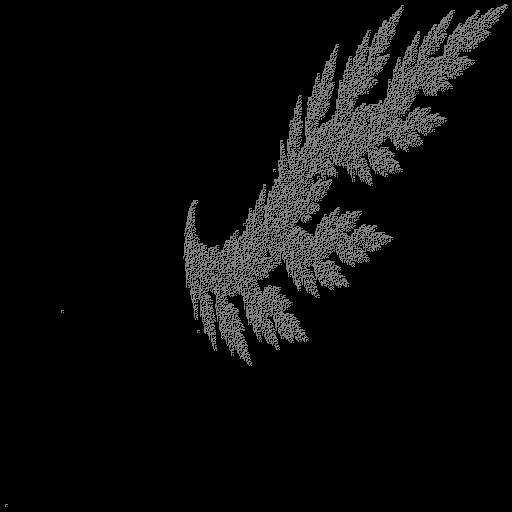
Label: cedarleaf